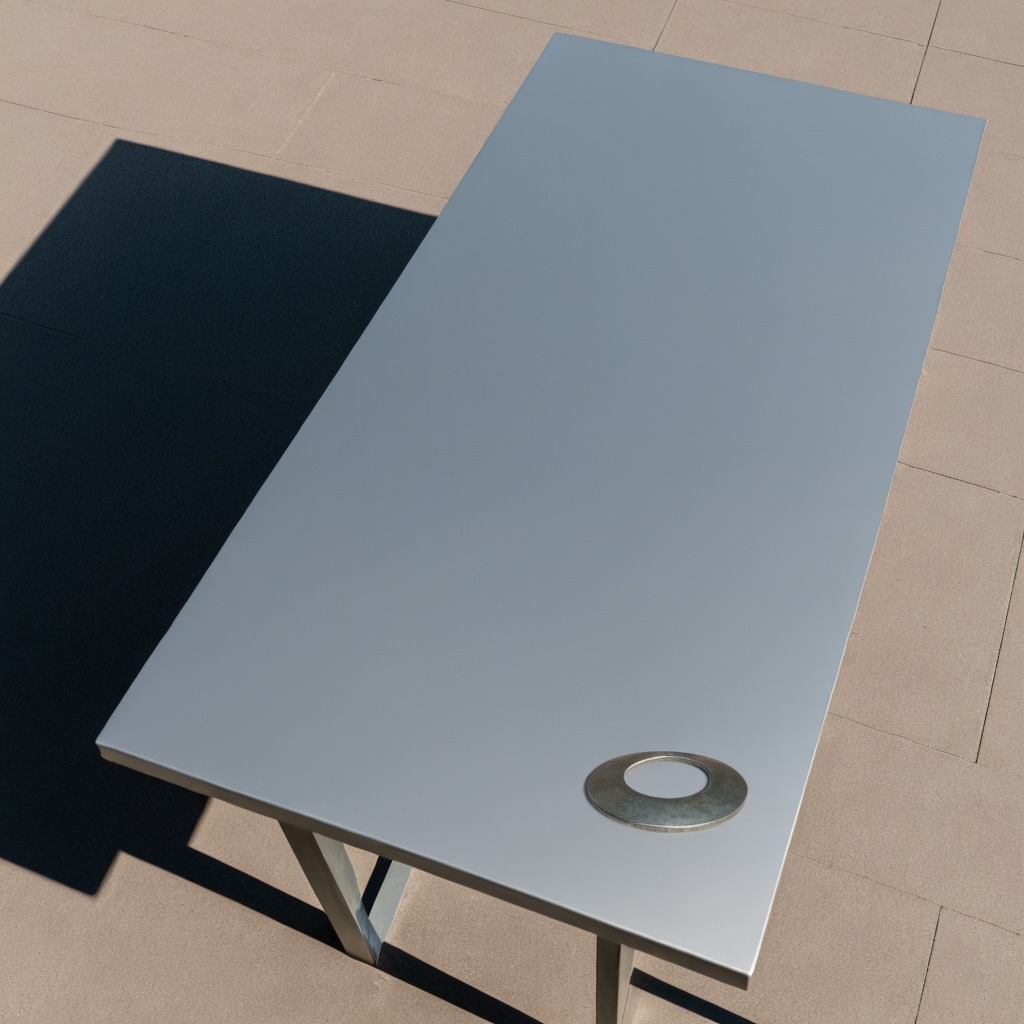
A flat metal washer is lying on the table.